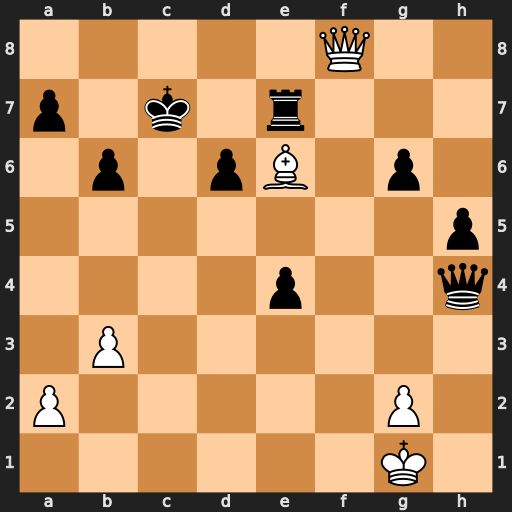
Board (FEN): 5Q2/p1k1r3/1p1pB1p1/7p/4p2q/1P6/P5P1/6K1
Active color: w
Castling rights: -
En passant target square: -
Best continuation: Qc8#